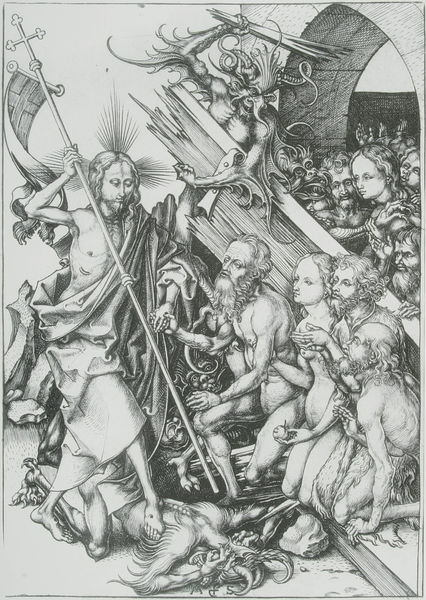
Titel: Christus in der Vorhölle
Künstler: Martin Schongauer
Institution: (Seriendruck)
Schlagwörter: akt, fuß, hand, kampf, körper, mann, nackt, schatten, umhang, weiß, wunde, frauen, menschen, bewegung, frau, grau, hell, holz, kleider, licht, männer, schwarz, tür, zeichnung, blick, tuch, alt, bart, gedränge, jung, anatomie, architektur, bibel, falten, stein, tod, hände, signatur, boden, gewand, haare, tücher, renaissance, schuppen, frucht, deutschland, schwanz, papier, düster, bogen, fahnen, stab, fahne, flagge, grafik, schiffbruch, deutsch, tor, adam, eva, eingang, maske, motiv, kreuz, strahlen, vernichtung, druck, druckgraphik, schnitt, druckgrafik, monogramm, radierung, stich, greifen, illustration, knüppel, schwarzweiß, tote, bleistift, dämon, sieg, grinsen, heiligenschein, leben, pforte, spitzbogen, christus, grab, jesus, kreuzabnahme, ostern, wunden, wundmal, wundmale, sündenfall, christlich, hölle, jüngstes gericht, teufel, knieend, betende, religiös, heiliger, heilige, speer, hörner, dürer, heilig, kupferstich, sünde, heiland, ungeheuer, sieger, satan, drachen, auferstehung, drache, demut, erlösung, michael, schwelle, standarte, dämonen, monster, holztor, johannes der täufer, splitter, treten, gebrochen, strahlenkranz, heiligendarstellung, behaart, lamm gottes, ungeheur, bosch, sünden, spätmittelalter, sünder, sankt georg, dämone, cranach, dudu, einbruch, höllenfahrt, jünster tag, befreien, kreuzfahne, vorhölle, kokä, holztschnitt